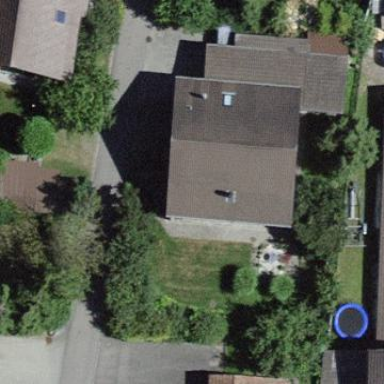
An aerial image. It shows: Residential building.